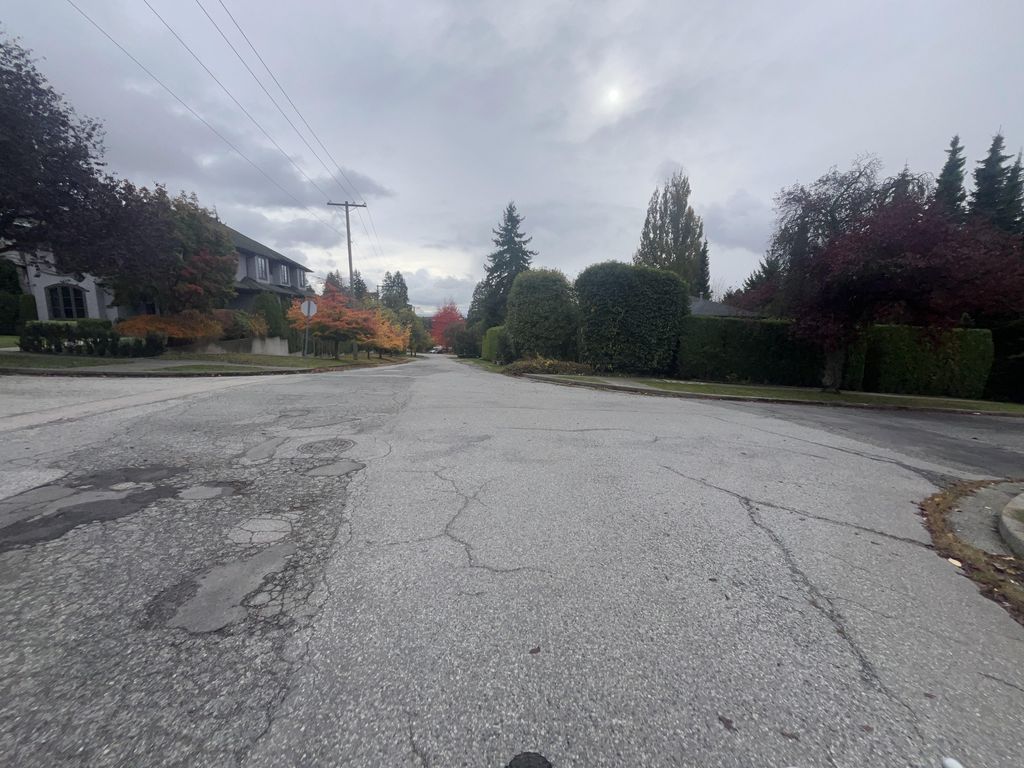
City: vancouver